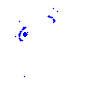
Particle: electron